Aerial crown-view tile of a tropical tree (Barro Colorado Island, Panama), acquired 20240813:
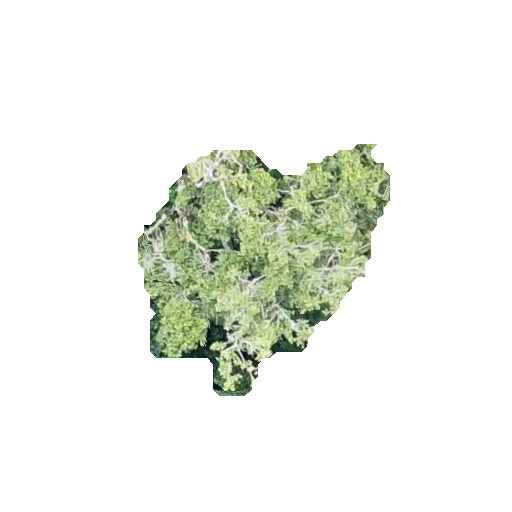
Species: Poulsenia armata
GBIF accepted scientific name: Poulsenia armata
Crown area: 62.536 m²